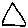
Label: triangle